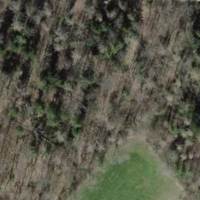
EUNIS habitat code: 41
Species observed at this site:
Chorthippus biguttulus